Question: Due to automatic code completion, I regularly find myself in between parentheses, having to get to the end of a line to add the inevitable semicolon.
Then I have to get my right hand up, move it to the right, hit , and come back to the main part of the keyboard again to enter the semicolon.
I perceive this as disturbing to my flow of typing, especially when writing on a notebook, as then those moves of my hand are very inefficient.
Is there already a key combination for reaching the end of a line, or adding a semicolon, within the main keyboard area? Or is it possible to configure PhpStorm in those regards?
(I'm using PhpStorm, but I added the IntelliJ IDEA tag to this question as I guess they would be similar regarding those basic features.)

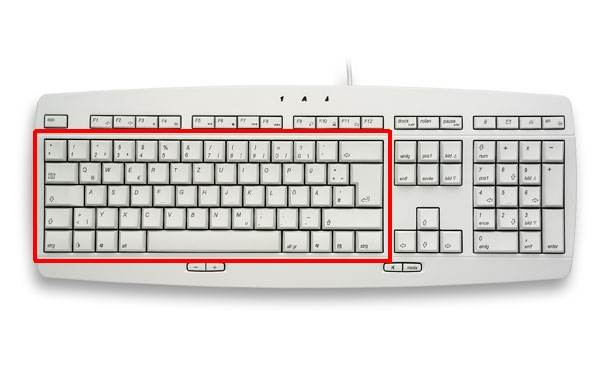
Answer: You can assign any keyboard shortcut to the action in 'Settings' | 'Keymap'.